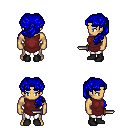
a pixel art fantasy rpg character, male body template, human, tanned skin, maroon tunic, white pants, blue princess hairstyle, black shoes, dagger, four views (front, back, left, right), 2x2 character sprite sheet, small pixel art, hard edges, no anti-aliasing